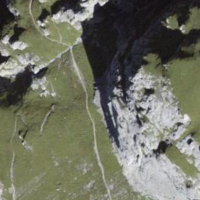
EUNIS habitat code: 48
Species observed at this site:
Anthericum ramosum